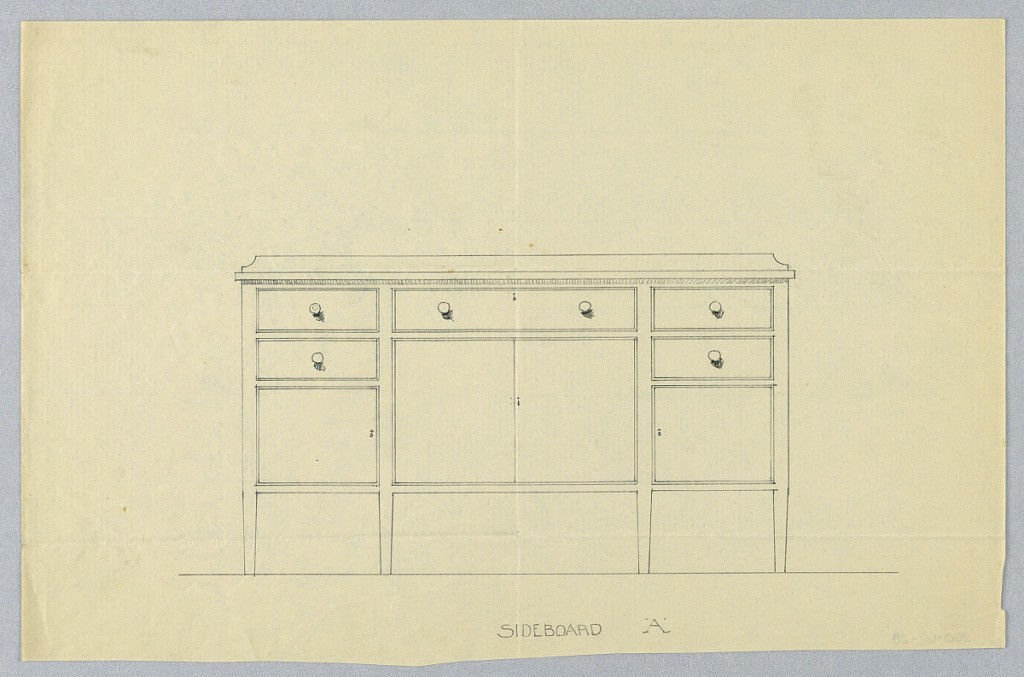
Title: Design for Sideboard "A" with Eight Drawers
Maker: A.N. Davenport Co.
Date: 1900–05
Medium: Graphite on thin paper
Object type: Drawing
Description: Rectangular sideboard with six short tapering  legs [four shown]; eight drawers in tri-partite front: center, narrow horizontal drawer above larger one, these flanked by two smaller drawers over a cupboard on either side; low backsplash.